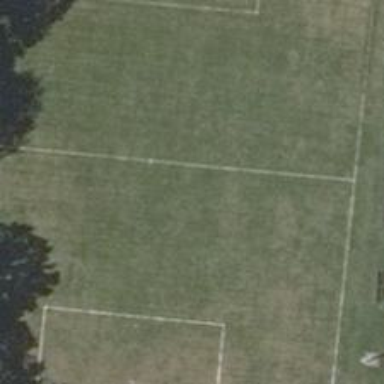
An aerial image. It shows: Soccer pitch for leisureland activities.